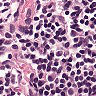
Metastatic tissue present: no